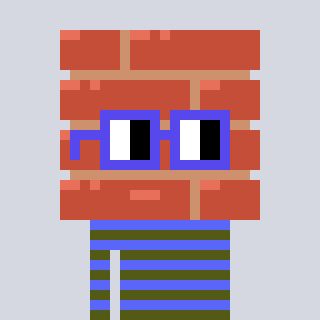
a pixel art character with square blue glasses, a wall-shaped head and a purple-colored body on a cool background